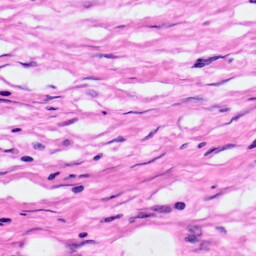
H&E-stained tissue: Pancreatic